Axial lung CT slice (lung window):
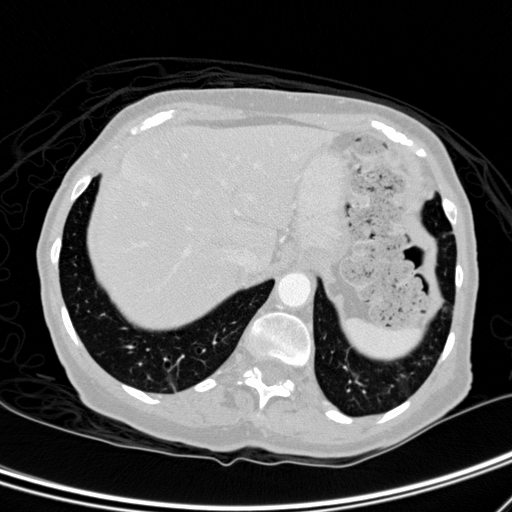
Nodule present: no